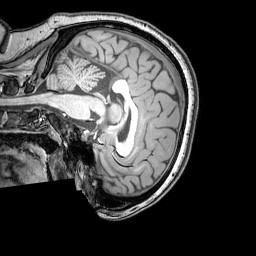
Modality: T1w
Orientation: sagittal
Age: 24
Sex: female
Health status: healthy
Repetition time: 0.081 s
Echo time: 0.037 s